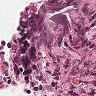
Metastatic tissue present: no